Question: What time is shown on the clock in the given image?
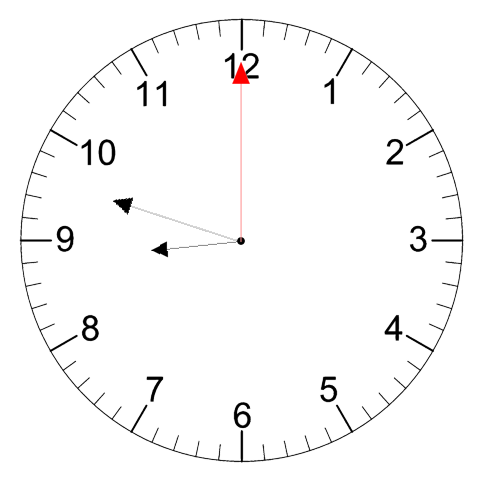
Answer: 08:48:00